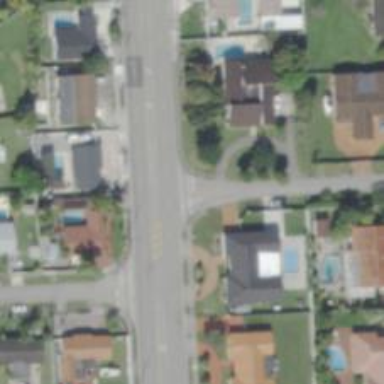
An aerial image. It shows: Road with stop sign.